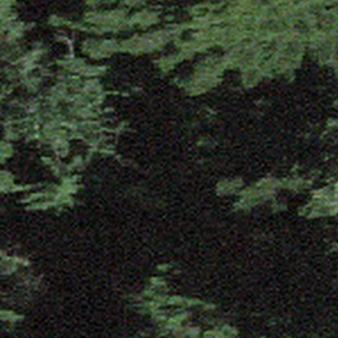
Label: other